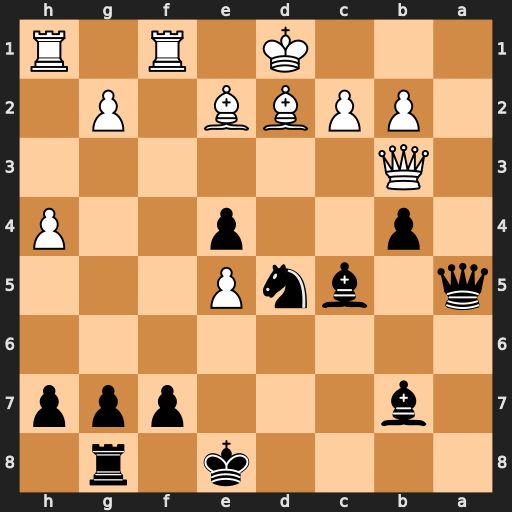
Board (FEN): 4k1r1/1b3ppp/8/q1bnP3/1p2p2P/1Q6/1PPBB1P1/3K1R1R
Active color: b
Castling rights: -
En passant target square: -
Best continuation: Qa1+ Bc1 Ne3+ Kd2 Bd5 Qxe3 Bxe3+